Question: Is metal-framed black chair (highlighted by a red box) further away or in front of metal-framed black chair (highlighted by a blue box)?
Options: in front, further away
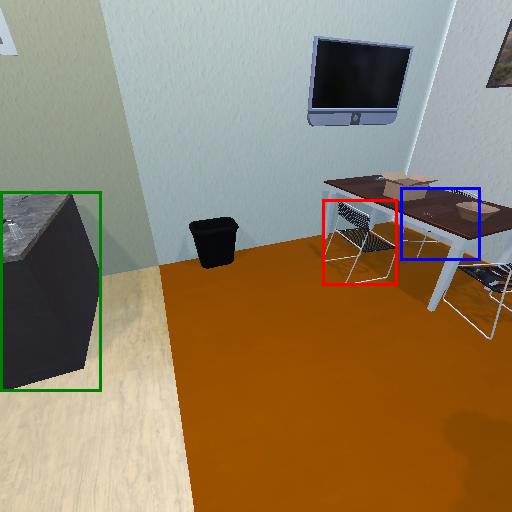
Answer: in front